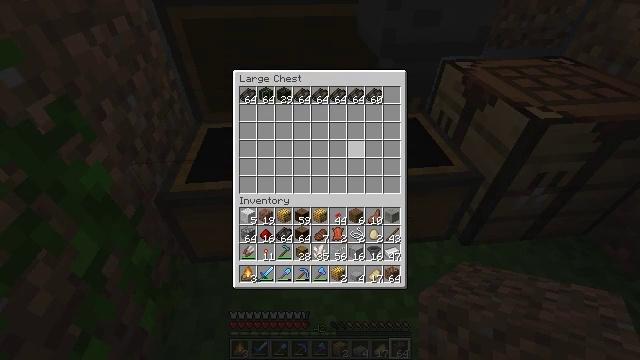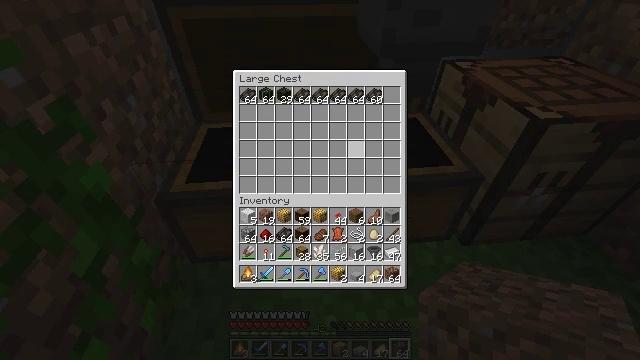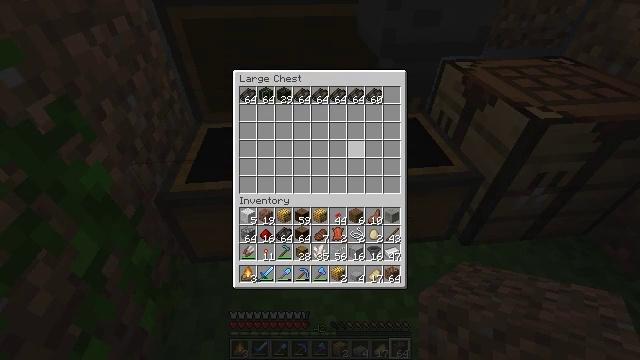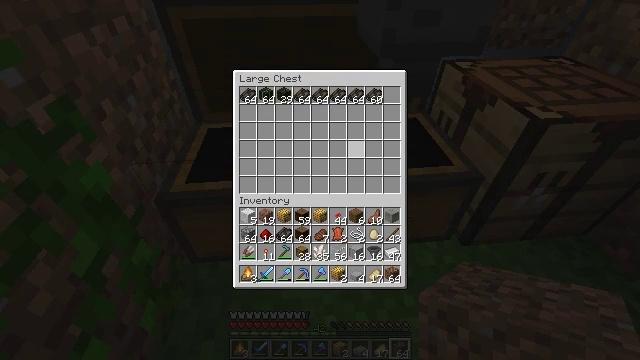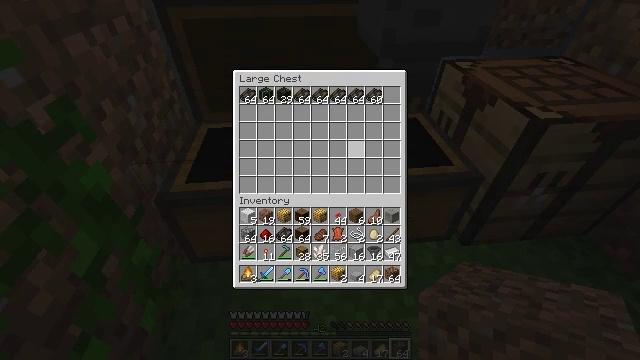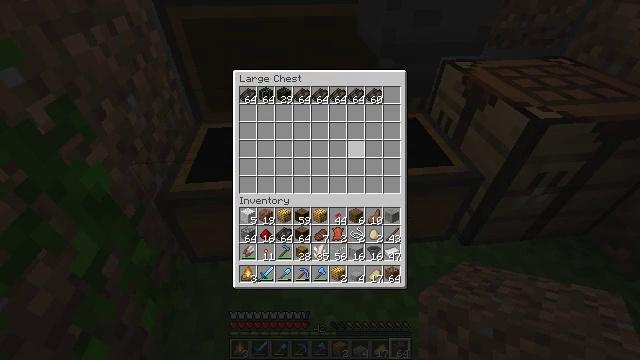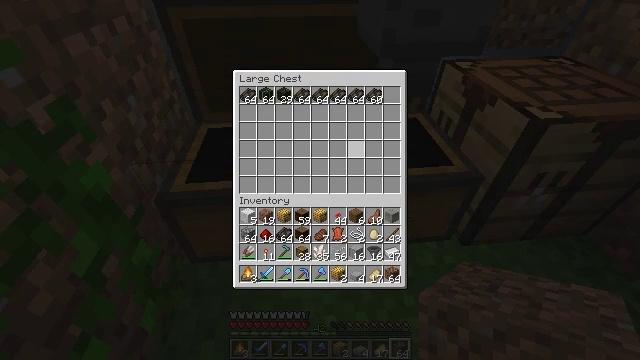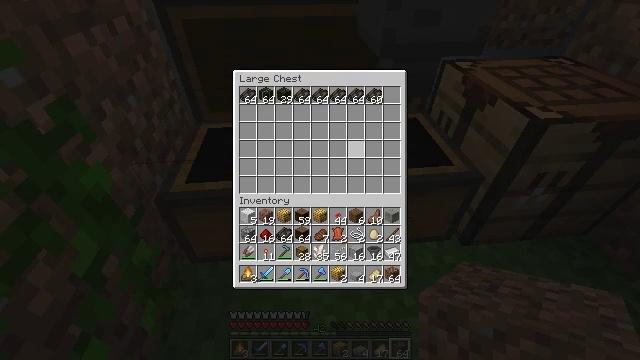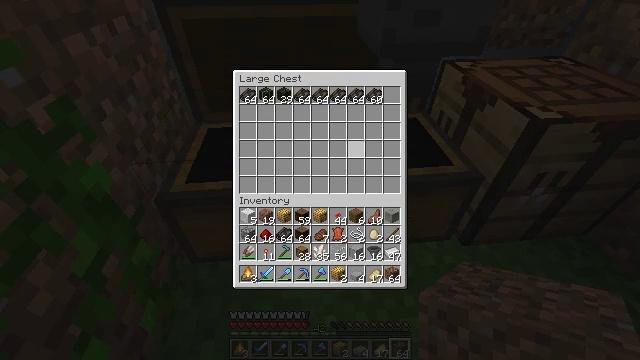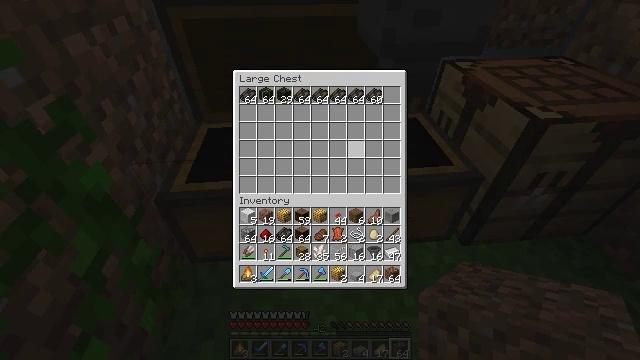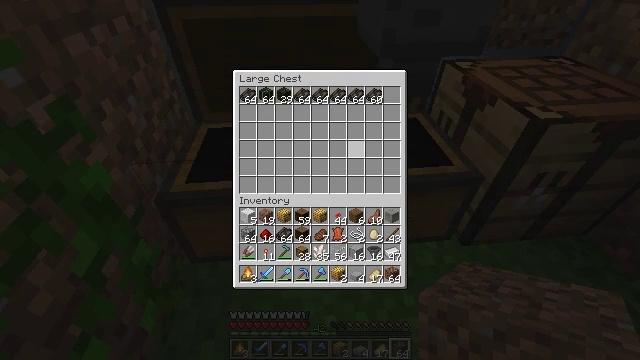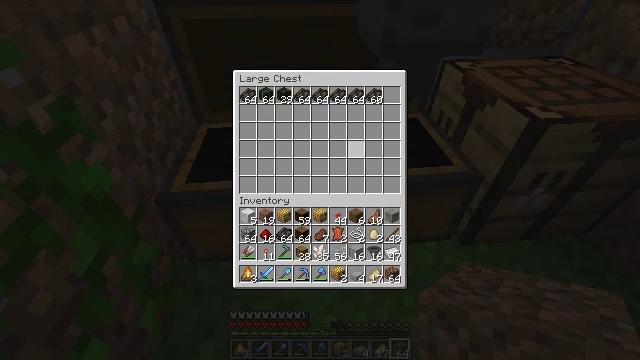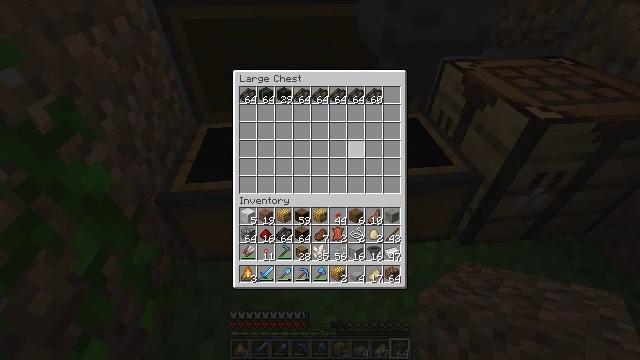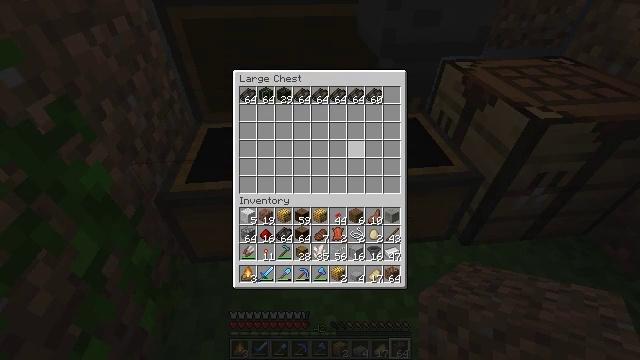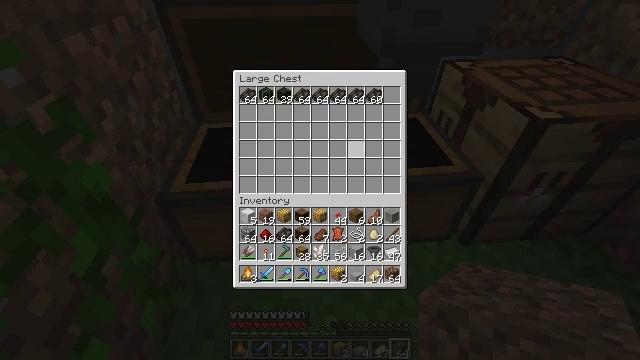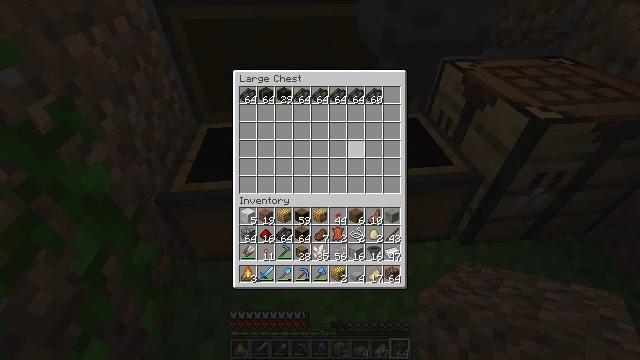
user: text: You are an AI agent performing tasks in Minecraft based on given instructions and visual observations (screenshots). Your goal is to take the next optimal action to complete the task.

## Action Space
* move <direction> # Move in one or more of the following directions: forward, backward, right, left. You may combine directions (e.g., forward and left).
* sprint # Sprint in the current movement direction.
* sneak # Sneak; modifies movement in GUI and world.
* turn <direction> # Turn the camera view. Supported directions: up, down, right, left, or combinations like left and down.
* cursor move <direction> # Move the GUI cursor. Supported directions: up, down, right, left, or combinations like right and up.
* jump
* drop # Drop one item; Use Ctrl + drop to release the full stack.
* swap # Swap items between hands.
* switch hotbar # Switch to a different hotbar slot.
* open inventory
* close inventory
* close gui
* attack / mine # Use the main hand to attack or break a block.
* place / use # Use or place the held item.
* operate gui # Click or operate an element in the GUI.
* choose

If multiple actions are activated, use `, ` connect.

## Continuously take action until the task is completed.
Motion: motion action
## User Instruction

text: Remove some dried kelp from the inventory.
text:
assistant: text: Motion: no_op
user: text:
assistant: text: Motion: no_op
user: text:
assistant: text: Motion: no_op
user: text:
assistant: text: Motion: no_op
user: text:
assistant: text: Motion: no_op
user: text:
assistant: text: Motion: no_op
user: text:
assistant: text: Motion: no_op
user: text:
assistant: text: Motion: no_op
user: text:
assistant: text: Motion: no_op
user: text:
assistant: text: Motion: no_op
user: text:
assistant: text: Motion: no_op
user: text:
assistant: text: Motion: no_op
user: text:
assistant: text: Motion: no_op
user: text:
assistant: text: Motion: no_op
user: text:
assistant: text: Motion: no_op
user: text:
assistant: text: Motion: no_op
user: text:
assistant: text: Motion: no_op
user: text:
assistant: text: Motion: no_op
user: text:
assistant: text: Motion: no_op
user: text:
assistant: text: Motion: no_op
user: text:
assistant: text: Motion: no_op
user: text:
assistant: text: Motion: turn right
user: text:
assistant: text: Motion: turn right and up
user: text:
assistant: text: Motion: turn right and up
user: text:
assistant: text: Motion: turn right and up
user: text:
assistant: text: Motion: turn right and up
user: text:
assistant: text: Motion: turn right and up
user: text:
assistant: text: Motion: turn up
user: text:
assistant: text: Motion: no_op
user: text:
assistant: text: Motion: use / place